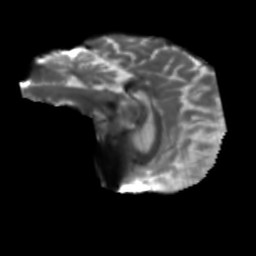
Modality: T2w
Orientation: sagittal
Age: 59
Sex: female
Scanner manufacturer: siemens
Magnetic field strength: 3 T
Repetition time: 5.25 s
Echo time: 0.08 s